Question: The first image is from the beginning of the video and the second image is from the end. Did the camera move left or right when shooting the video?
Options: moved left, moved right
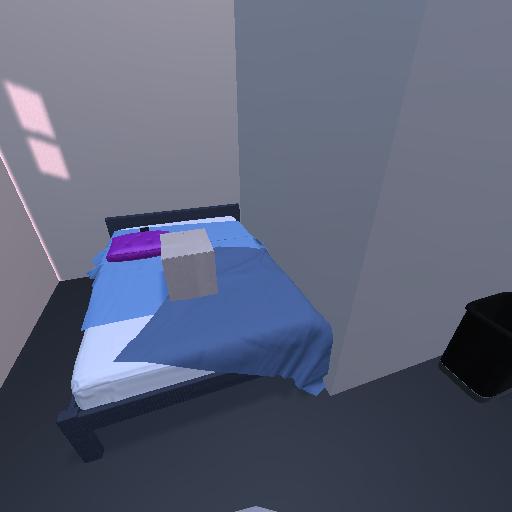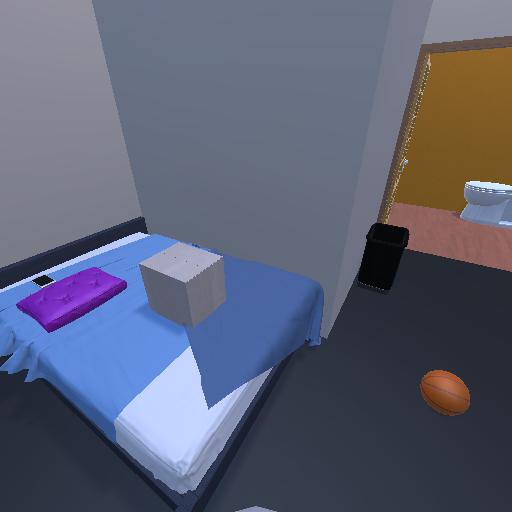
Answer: moved left